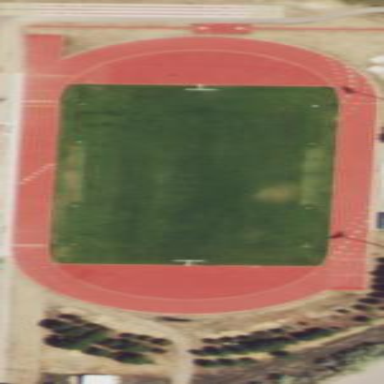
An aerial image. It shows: Athletics track located in leisure land area.